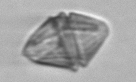
Label: Gyrodinium